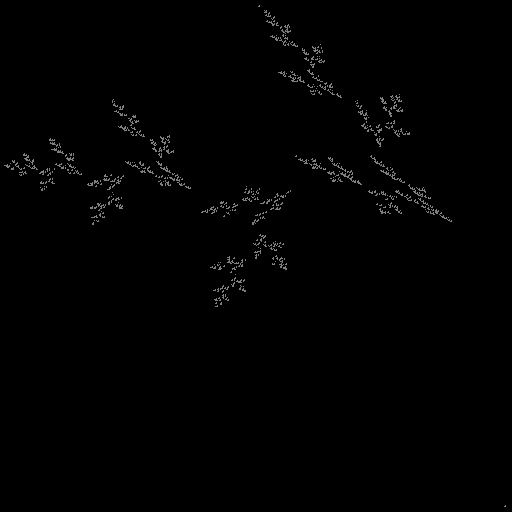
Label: bud